Question: What is the reading of the measurement in the image?
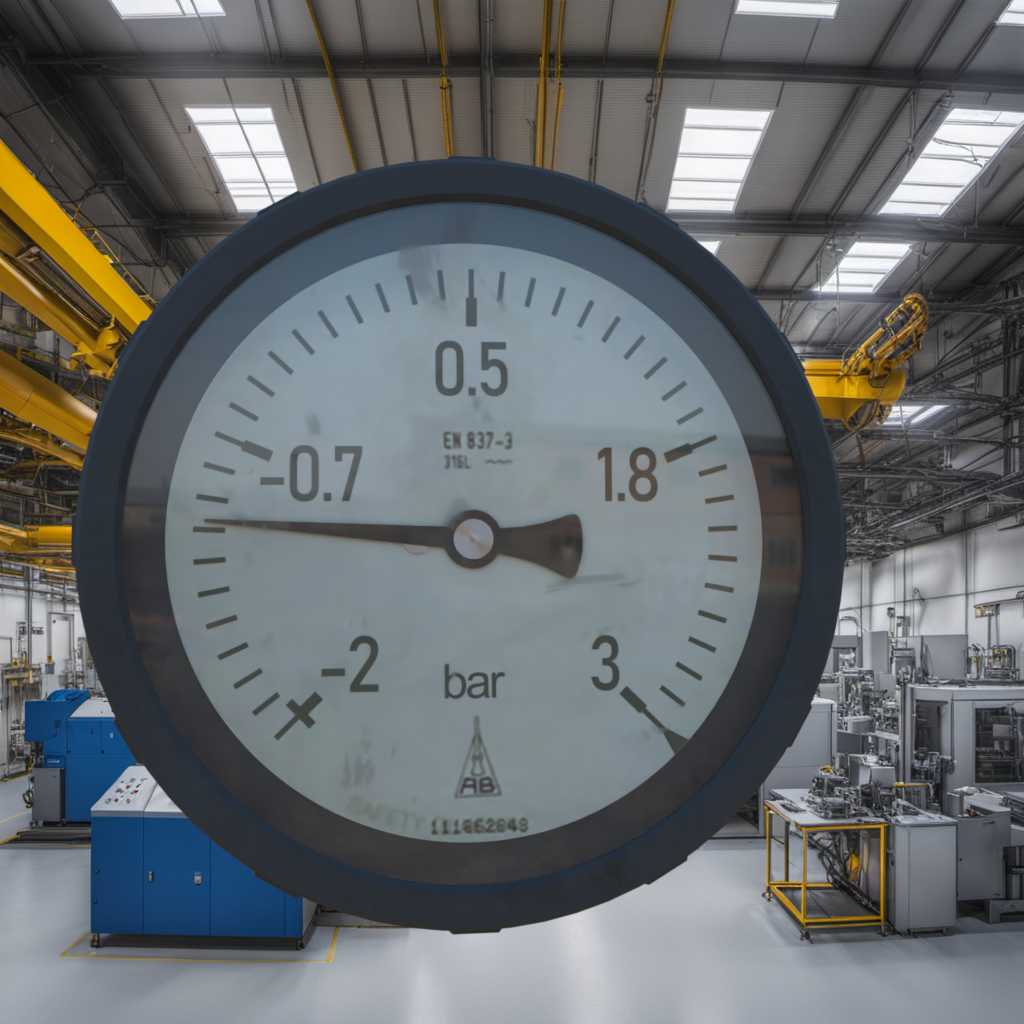
Answer: The result is -1.13
Question: What is the value range of this measurement?
Answer: The range is from -2 to 3
Question: What is the minimum and maximum value range of the measurement in the image?
Answer: The minimum value is -2 and the maximum value is 3